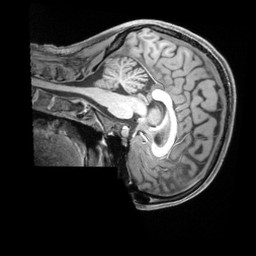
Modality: T1w
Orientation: sagittal
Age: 27
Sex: female
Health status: ill
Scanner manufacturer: siemens
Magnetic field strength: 3 T
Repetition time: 2.2 s
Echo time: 0.00218 s